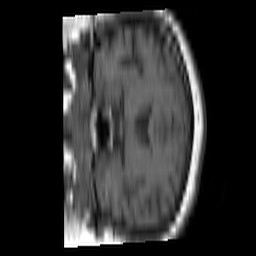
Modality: T1w
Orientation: coronal
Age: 40
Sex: female
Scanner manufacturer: philips
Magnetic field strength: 1.5 T
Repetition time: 0.6508 s
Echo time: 0.015 s